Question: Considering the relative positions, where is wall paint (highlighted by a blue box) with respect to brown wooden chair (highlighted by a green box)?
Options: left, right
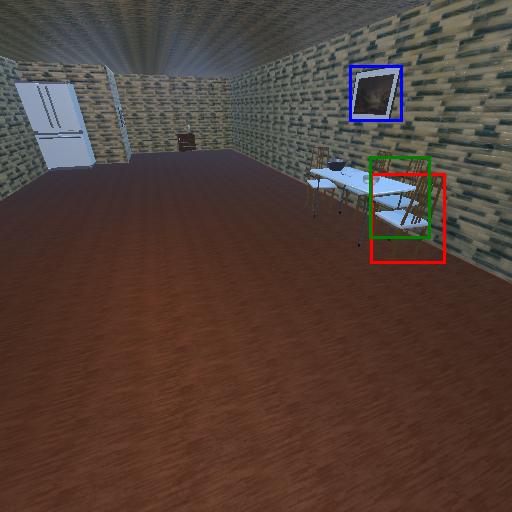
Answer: left